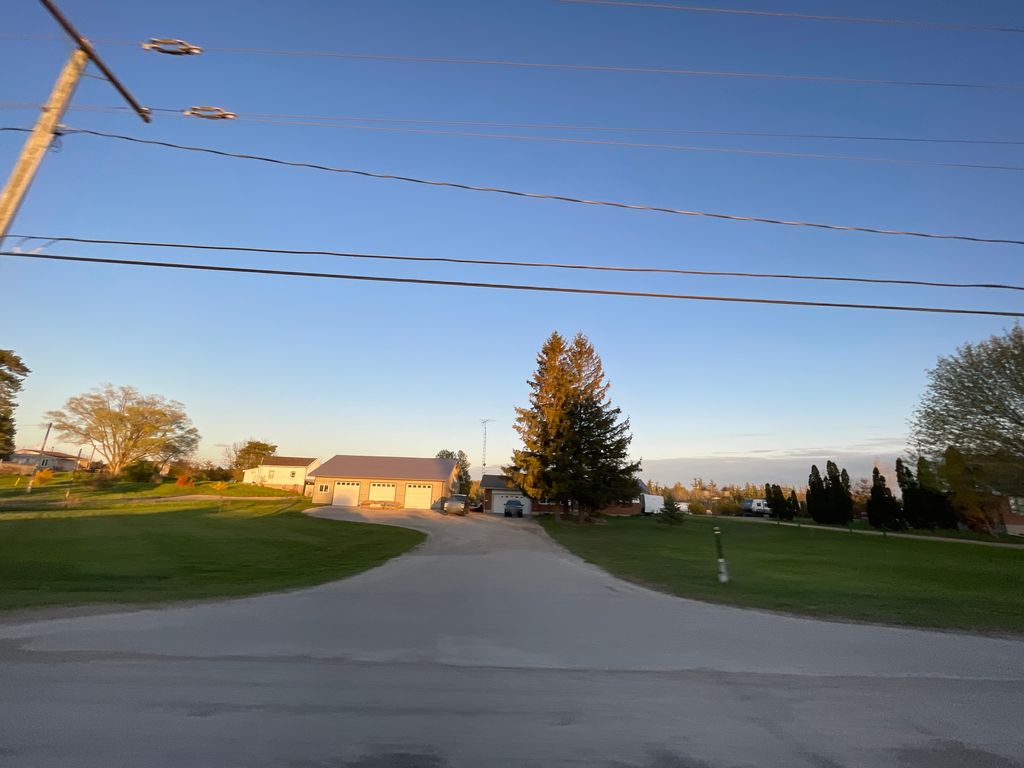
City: kitchener-waterloo